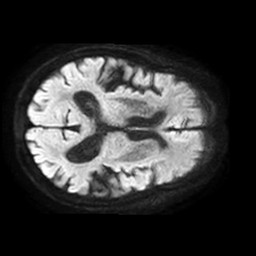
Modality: TRACE
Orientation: axial
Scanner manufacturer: philips
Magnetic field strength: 1.5 T
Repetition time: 3.403 s
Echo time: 0.06922 s